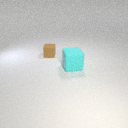
small brown rubber cube to the left of large cyan rubber cube